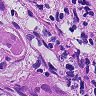
Metastatic tissue present: yes